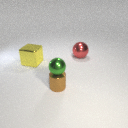
small brown metal cylinder below small green metal sphere